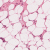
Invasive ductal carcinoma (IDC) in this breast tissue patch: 1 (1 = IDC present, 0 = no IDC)